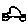
Label: car